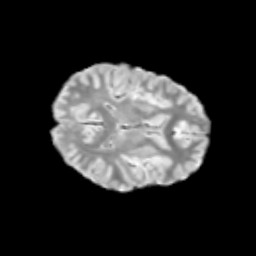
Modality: T2w
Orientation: axial
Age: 13
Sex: male
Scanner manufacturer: siemens
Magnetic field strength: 3 T
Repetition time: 3.8 s
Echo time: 0.07 s